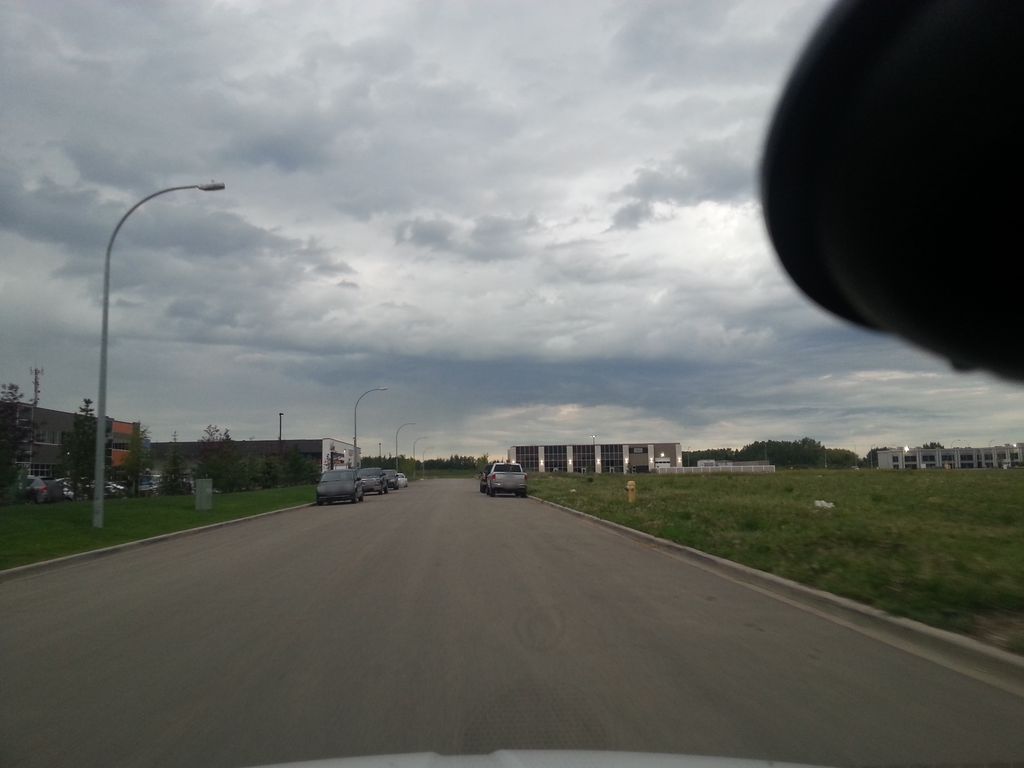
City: edmonton